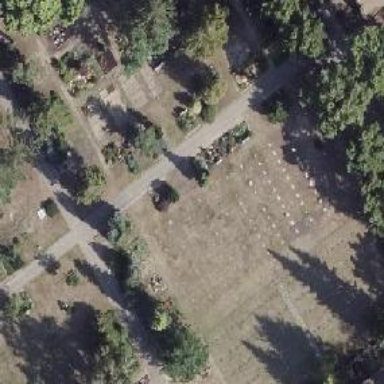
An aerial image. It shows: Sector in the cemetery.